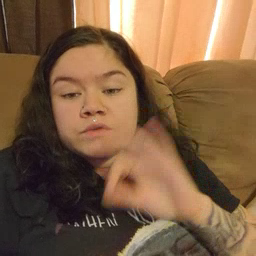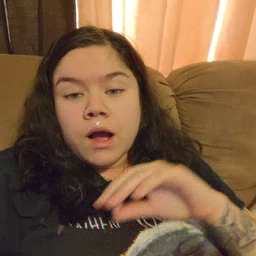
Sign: frenchfries